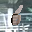
Label: 6